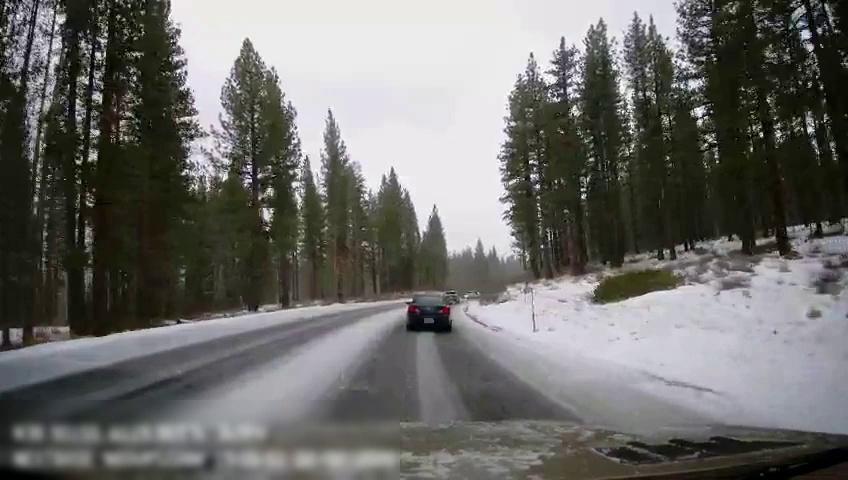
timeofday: Day
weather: Snowy
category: Drivable Space
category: Vehicles | Car
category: Vehicles | Car